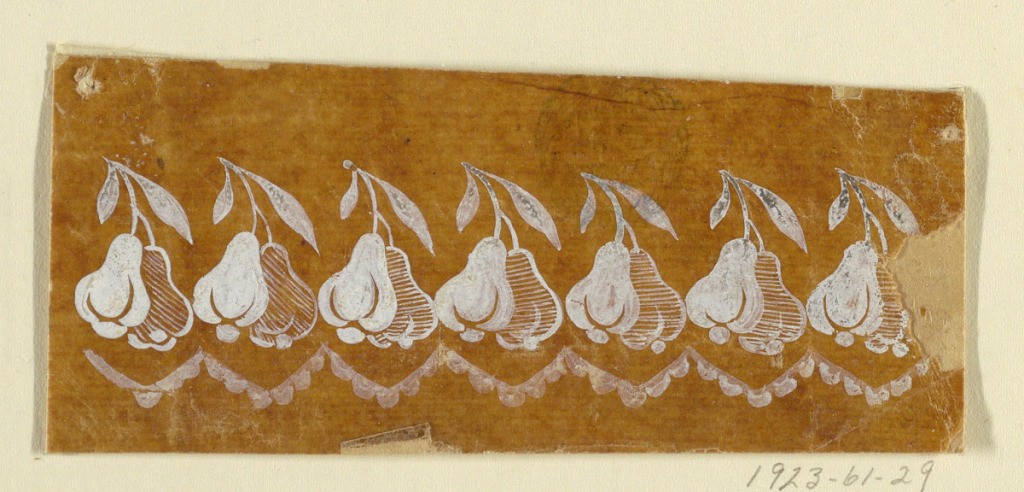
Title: Design for a Woven or Embroidered Horizontal Border, of the "Fabrique de St. Ruf"
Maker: Fabrique de Saint Ruf, Lyon, France
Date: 1805-1815
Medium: Brush and gouache on glazed tracing paper, laid down on paper
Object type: Drawing
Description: Two pears hand from a bough over the hollow of a scallop. Seven repeats are shown.